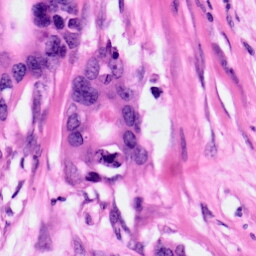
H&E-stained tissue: Pancreatic